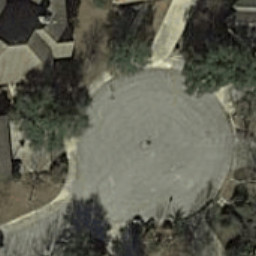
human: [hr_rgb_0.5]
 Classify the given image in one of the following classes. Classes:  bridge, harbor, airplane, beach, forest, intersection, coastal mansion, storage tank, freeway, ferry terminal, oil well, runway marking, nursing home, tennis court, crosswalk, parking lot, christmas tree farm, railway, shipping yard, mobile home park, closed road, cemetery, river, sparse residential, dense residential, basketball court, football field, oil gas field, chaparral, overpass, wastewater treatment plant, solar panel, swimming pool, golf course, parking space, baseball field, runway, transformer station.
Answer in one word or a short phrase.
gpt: closed road